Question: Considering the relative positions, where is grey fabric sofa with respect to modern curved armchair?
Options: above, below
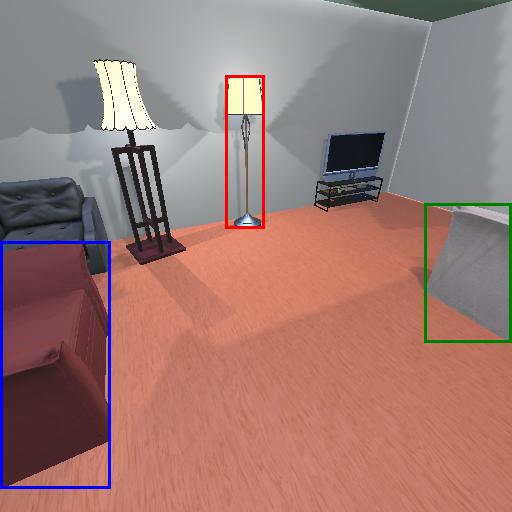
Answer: above